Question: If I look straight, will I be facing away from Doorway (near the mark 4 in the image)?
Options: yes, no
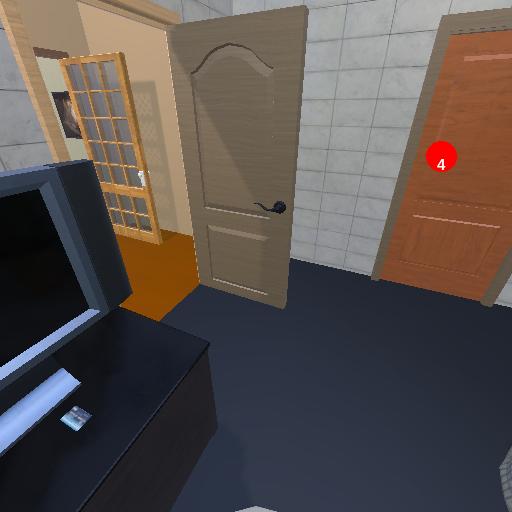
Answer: yes